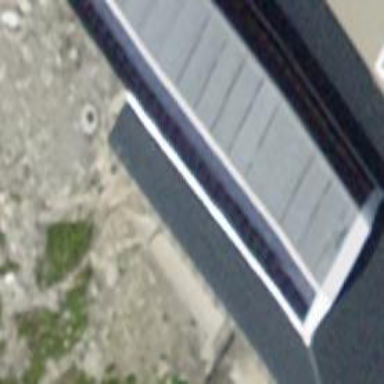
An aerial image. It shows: Commercial building.